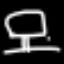
Label: mushroom